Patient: sex F, age 59
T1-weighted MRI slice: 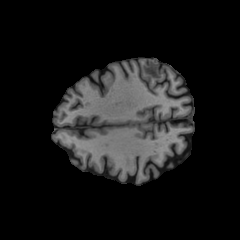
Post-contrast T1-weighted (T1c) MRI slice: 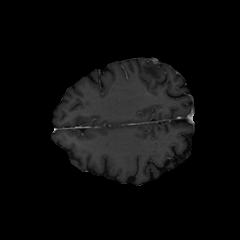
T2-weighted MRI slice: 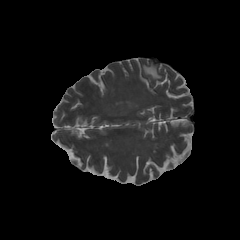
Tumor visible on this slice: yes
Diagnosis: Glioblastoma, IDH-wildtype
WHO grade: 4